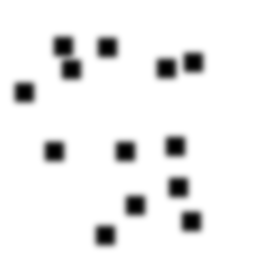
Squares: 13
Triangles: 0
Stars: 0
Total shapes: 13